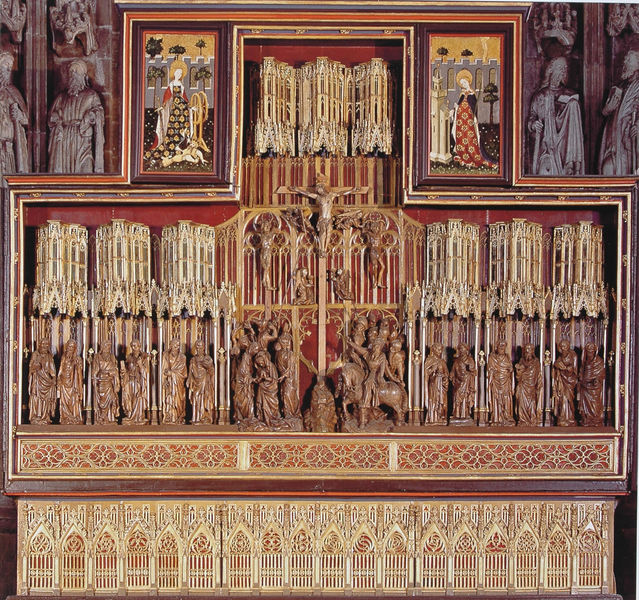
Titel: Hochaltar, Mittelschrein
Künstler: unbekannt
Standort: Dortmund
Institution: St. Reinoldi
Schlagwörter: baum, gott, mann, bäume, frauen, menschen, braun, fenster, frau, holz, kleid, männer, orange, schmuck, rot, malerei, ornament, tod, bild, kirche, figur, gewand, gold, gotik, pferd, reiter, skulptur, relief, bilder, monochrom, figuren, ornamente, verzierung, deutsch, plastik, zinnen, foto, fotografie, oben, bögen, buch, vergoldet, kreuz, türme, dom, altar, hochaltar, schnitzerei, kasten, heiligenschein, skulpturen, statuen, gotisch, spitzbögen, christus, jesus, kreuzigung, altes testament, mittelalter, kruzifix, beeten, baldachin, elisabeth, heilige, jünger, heilig, maria, schrein, sakral, geschnitzt, hölzern, schnitzwerk, marien, masswerk, testament, elfenbein, aufsatz, zinne, tryptichon, kriche, fialen, kruez, spätgotik, altaraufsatz, mensa, predella, retabel, schnitzaltar, stifter, filialen, barbara, flügelaltar, katharina, apostel, passion, antwerpen, baldachine, heiligenleben, sakralkunst, unbemalt, altarretabel, altarschrein, aposteln, dortmund, gespräge, kuruizifx, riemenschneider, schnitzfiguren, schrin, scvhnitzaltar, unlackiert, messias, vertreibung aus dem paradies, heilihe, gotischj, riche, heilier